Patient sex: F
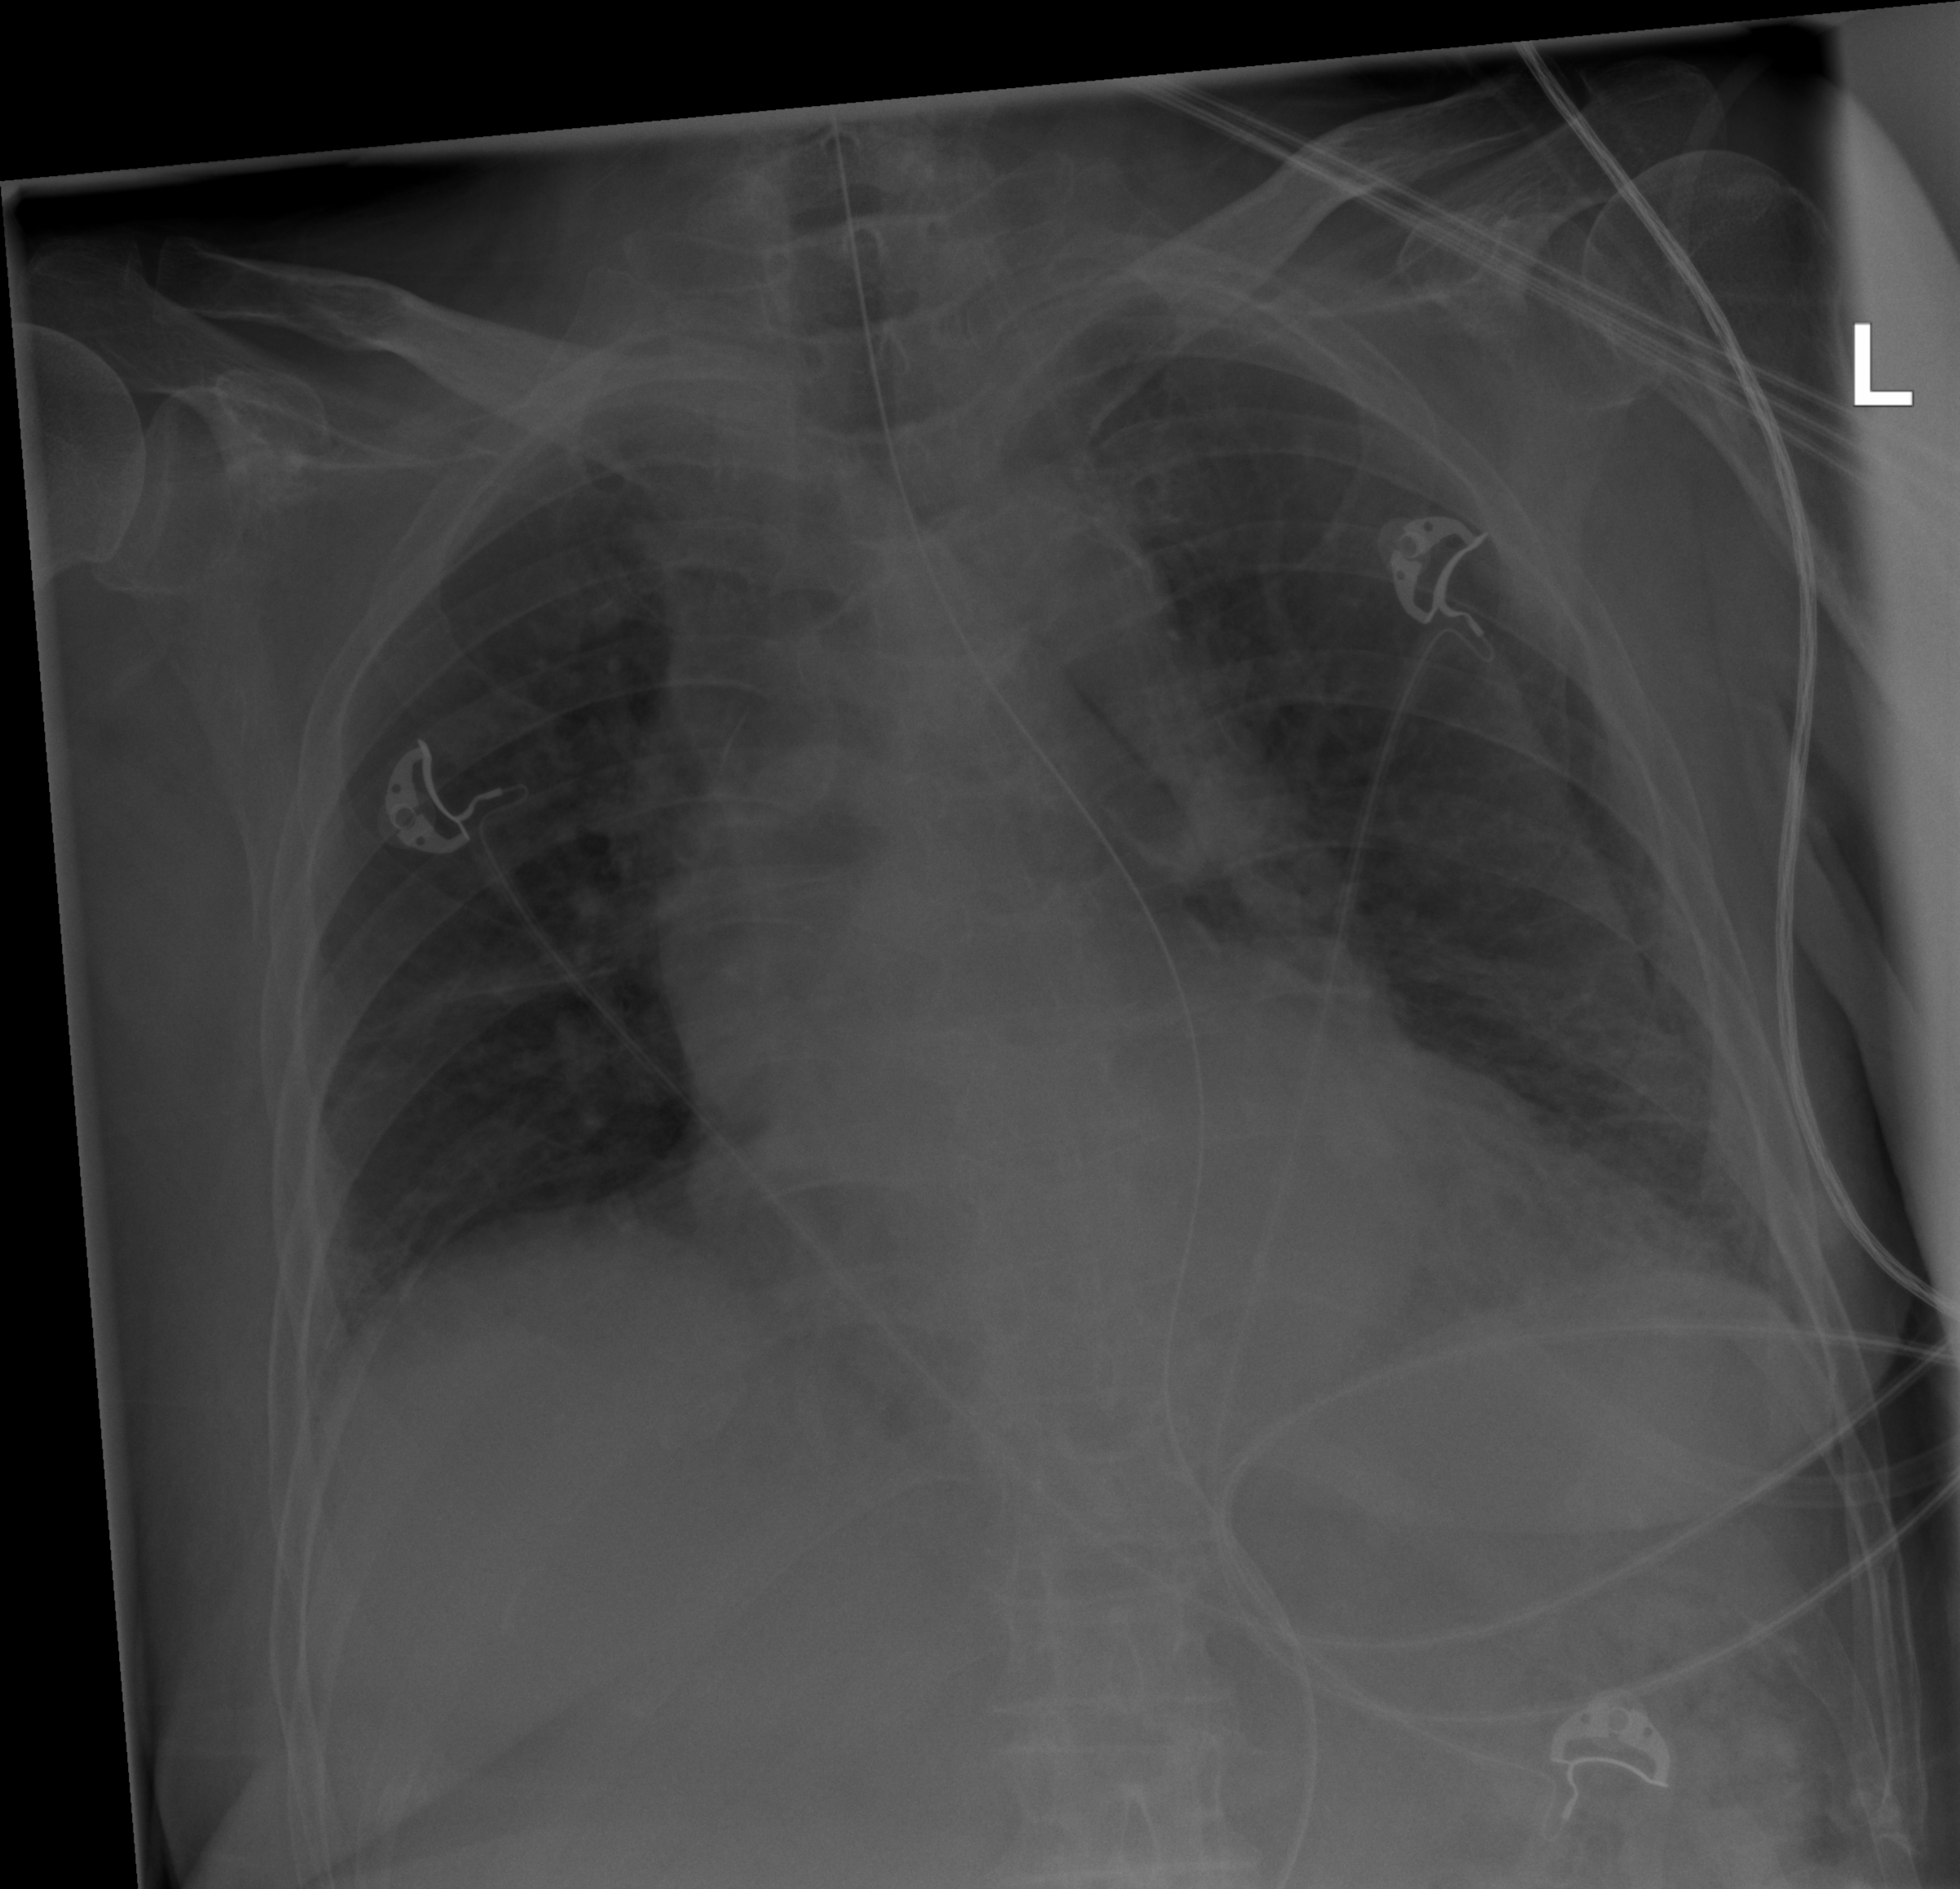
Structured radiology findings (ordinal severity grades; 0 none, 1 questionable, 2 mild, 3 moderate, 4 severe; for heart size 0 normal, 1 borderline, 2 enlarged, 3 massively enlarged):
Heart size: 1
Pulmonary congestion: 2
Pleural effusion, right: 2
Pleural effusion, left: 0
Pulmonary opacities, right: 0
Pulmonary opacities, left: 2
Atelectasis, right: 2
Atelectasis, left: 2